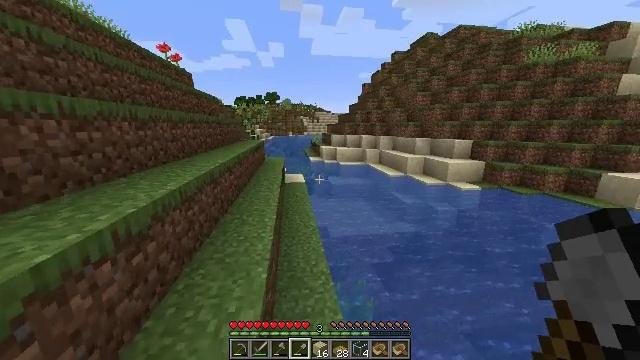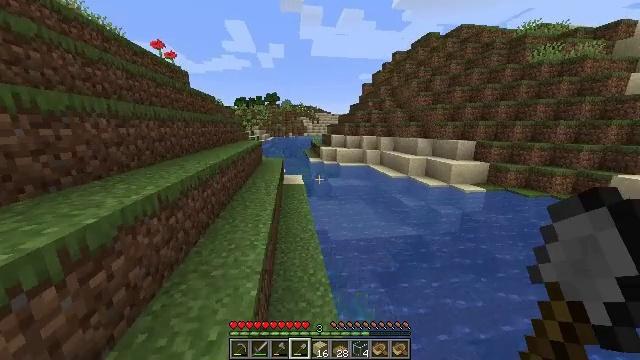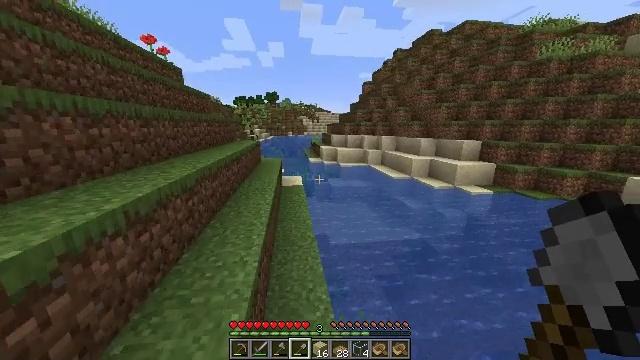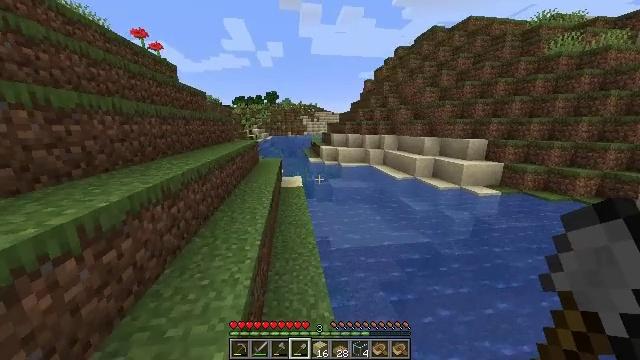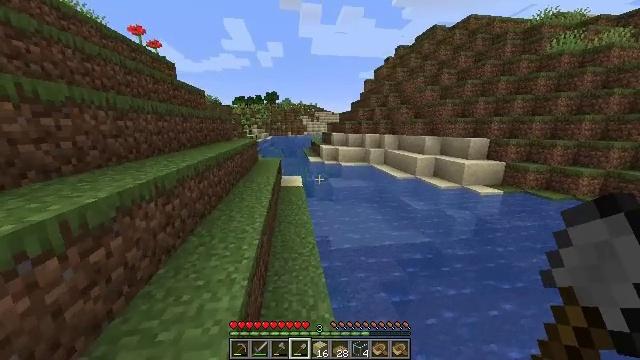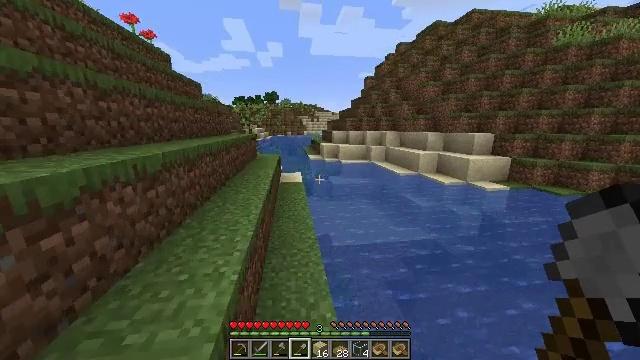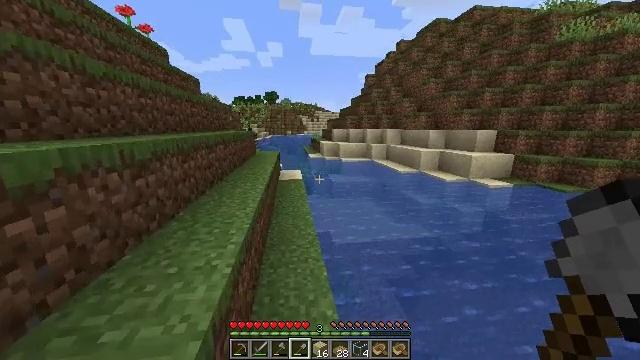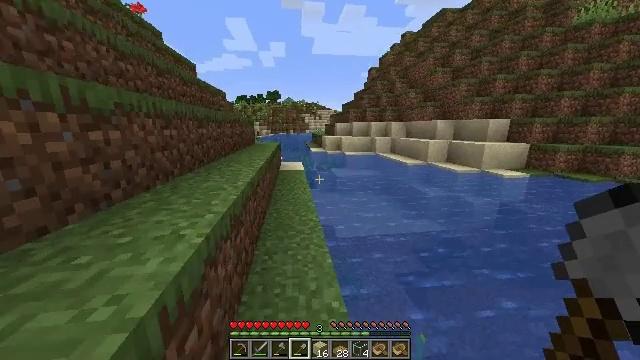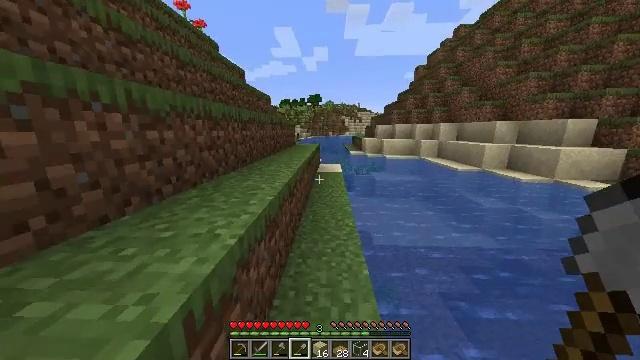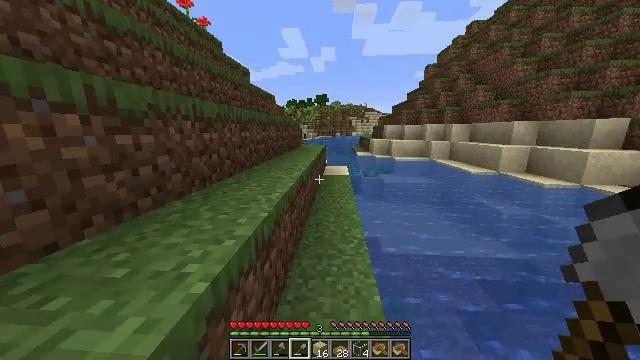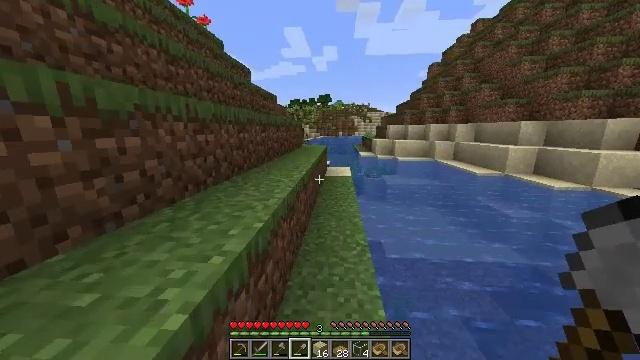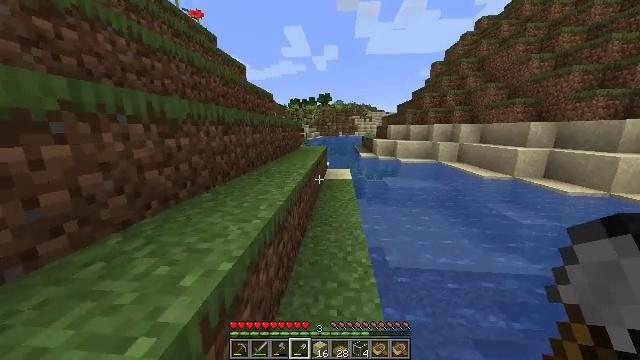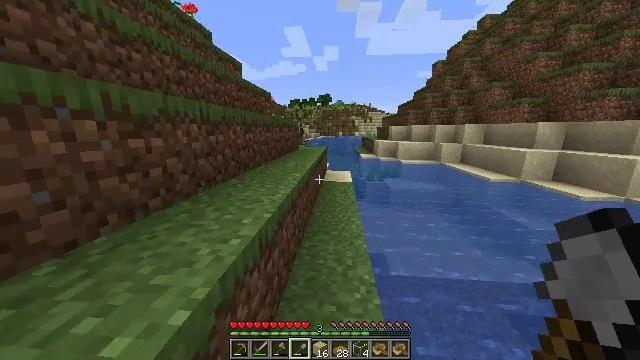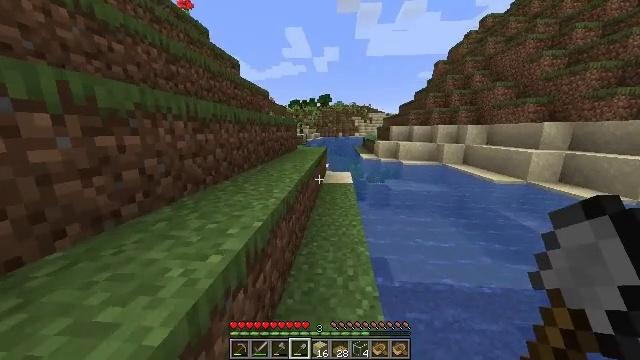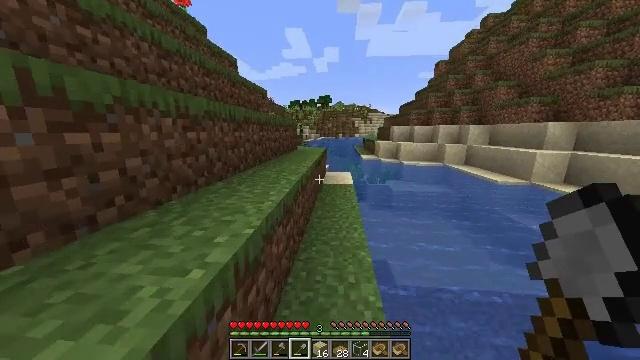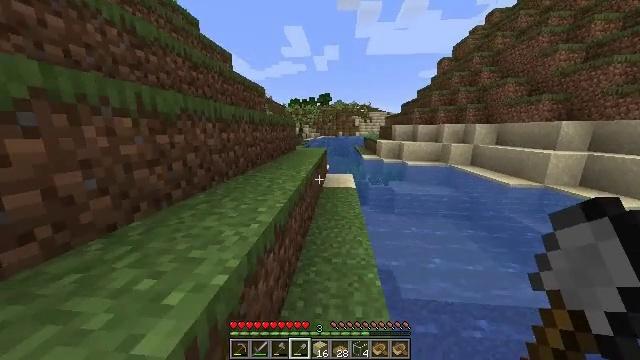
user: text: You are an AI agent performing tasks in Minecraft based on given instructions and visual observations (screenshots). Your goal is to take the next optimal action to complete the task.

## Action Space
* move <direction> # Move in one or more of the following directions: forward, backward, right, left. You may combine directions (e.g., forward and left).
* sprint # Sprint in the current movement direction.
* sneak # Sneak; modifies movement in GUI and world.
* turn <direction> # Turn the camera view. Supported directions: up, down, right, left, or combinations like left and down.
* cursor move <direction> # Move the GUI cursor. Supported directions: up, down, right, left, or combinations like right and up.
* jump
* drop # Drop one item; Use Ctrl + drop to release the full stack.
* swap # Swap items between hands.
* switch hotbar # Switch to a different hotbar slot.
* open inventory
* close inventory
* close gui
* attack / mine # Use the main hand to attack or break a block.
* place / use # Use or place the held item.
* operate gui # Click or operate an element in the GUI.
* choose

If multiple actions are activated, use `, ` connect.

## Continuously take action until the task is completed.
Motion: motion action
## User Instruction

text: Collect sugar cane near water sources.
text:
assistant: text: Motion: move forward, sprint
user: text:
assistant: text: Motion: move forward, sprint
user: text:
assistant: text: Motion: move forward, sprint
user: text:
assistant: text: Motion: move forward, sprint
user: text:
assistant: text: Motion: move forward, sprint
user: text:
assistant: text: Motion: move forward, sprint
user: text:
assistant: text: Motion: move forward, sprint
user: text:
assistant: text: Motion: move forward, sprint, turn left
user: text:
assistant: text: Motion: move forward, sprint, turn left
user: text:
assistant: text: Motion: move forward, sprint
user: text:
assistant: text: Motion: move forward, sprint
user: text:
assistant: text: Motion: move forward, sprint
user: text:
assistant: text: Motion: move forward, sprint
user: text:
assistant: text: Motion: move forward, sprint
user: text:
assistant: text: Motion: move forward, sprint
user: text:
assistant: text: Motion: move forward, sprint
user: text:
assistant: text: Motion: move forward, sprint
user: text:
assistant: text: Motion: move forward, sprint
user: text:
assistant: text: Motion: move forward, sprint
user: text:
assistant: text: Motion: move forward, sprint
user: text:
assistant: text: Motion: move forward, sprint
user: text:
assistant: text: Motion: move forward, sprint
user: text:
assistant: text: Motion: move forward, sprint
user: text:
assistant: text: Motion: move forward, sprint
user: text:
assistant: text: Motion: move forward, sprint
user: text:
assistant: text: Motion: move forward, sprint
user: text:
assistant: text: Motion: move forward, sprint
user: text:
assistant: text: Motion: move forward, sprint
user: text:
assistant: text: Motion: move forward, sprint
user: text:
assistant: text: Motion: move forward, sprint